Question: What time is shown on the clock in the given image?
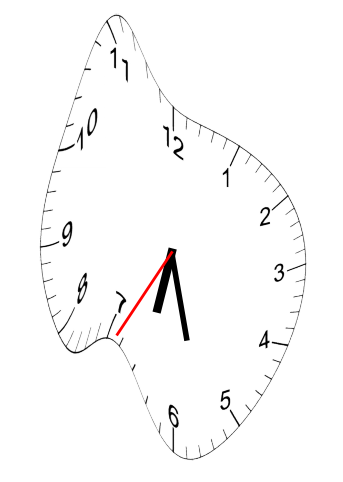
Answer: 06:27:35